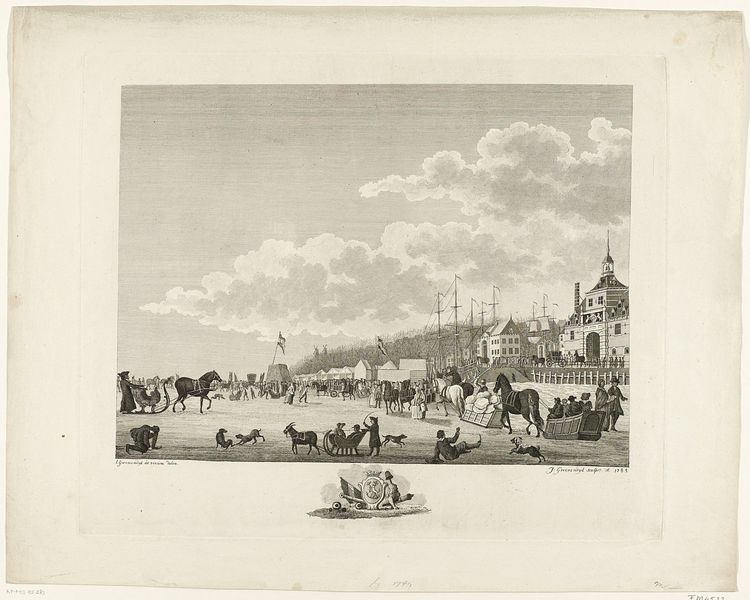
Titel: Wintervermaak op de Maas voor Rotterdam
Künstler: Jacob Groenendijk
Standort: Amsterdam
Institution: Rijksmuseum
Schlagwörter: church, men, people, women, old, print, cloud, clouds, horses, man, sky, building, house, landscape, mountain, child, winter, paper, black and white, castle, animals, dog, etching, line, falling, ice, children, flag, city, flags, parade, cart, cathedral, buildings, engraving, harbor, harbour, carriage, horse, fair, leisure, ships, goat, paint, whip, sled, sleigh, sport, skating, trade, slaves, ice skating, wharf, flagpole, balck and white, sleds, ice rink, rink